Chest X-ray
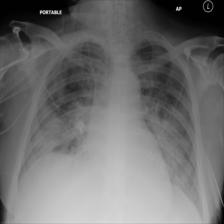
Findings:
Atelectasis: negative
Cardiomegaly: negative
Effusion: negative
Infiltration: positive
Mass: negative
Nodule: positive
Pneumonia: negative
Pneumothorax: negative
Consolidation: negative
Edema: negative
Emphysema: negative
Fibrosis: negative
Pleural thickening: negative
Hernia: negative